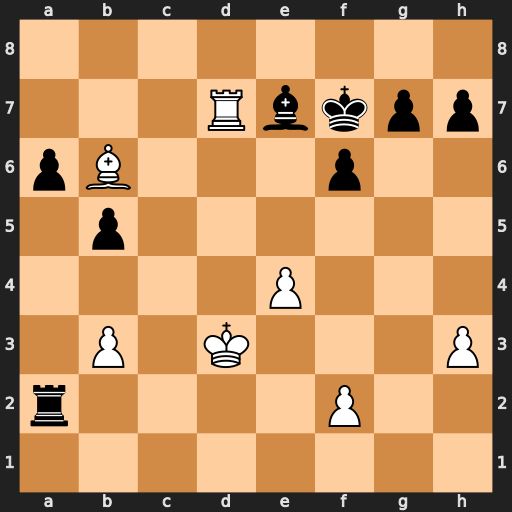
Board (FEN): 8/3Rbkpp/pB3p2/1p6/4P3/1P1K3P/r4P2/8
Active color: w
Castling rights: -
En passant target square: -
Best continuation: Bc5